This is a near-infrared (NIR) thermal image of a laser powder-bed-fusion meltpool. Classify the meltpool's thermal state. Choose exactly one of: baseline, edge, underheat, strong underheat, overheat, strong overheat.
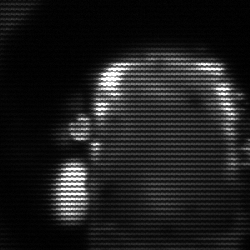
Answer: baseline